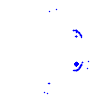
Particle: pion